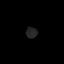
Tissue: prostate
Cell type: T cells
Senescence score: 0.8512
Nuclear area (px): 120
Mean DAPI intensity: 36.3